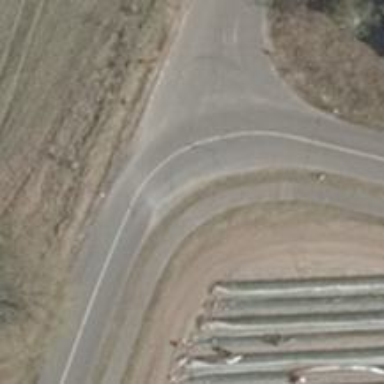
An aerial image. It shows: Tertiary road with asphalt surface.